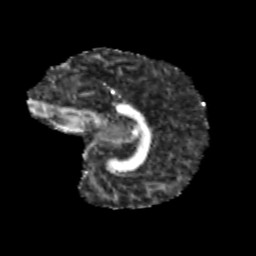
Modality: FA
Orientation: sagittal
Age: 12
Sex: male
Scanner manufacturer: siemens
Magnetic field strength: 3 T
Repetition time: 3.8 s
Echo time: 0.07 s